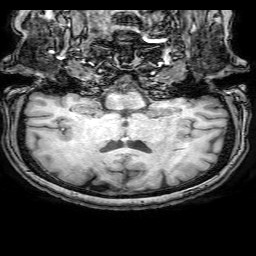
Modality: T1w
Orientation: sagittal
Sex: female
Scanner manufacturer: philips
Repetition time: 0.008141 s
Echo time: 0.00375 s